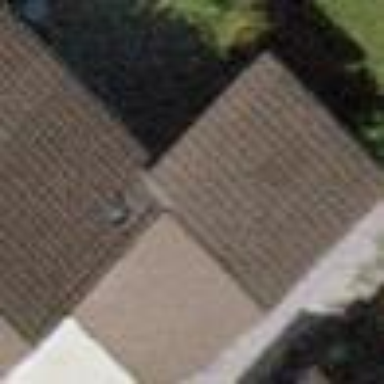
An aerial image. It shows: Garage.